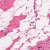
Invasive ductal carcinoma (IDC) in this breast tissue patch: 0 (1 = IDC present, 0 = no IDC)